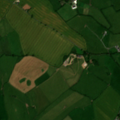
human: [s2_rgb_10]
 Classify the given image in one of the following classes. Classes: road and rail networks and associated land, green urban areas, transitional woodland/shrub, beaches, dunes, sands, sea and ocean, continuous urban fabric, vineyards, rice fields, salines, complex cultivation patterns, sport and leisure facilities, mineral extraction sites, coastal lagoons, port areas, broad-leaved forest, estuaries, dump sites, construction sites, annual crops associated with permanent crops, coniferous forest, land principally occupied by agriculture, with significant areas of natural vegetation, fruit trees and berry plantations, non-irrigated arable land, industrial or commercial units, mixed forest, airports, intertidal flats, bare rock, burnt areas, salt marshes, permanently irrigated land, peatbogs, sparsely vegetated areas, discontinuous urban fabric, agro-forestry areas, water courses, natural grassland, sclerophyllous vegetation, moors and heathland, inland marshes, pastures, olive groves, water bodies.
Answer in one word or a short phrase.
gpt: non-irrigated arable land, pastures